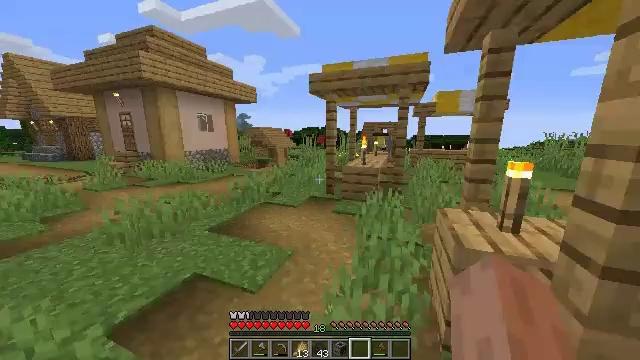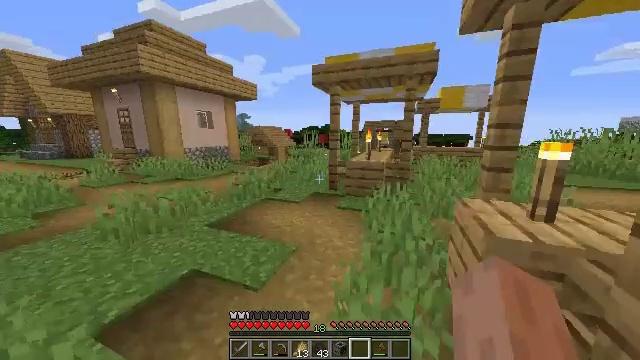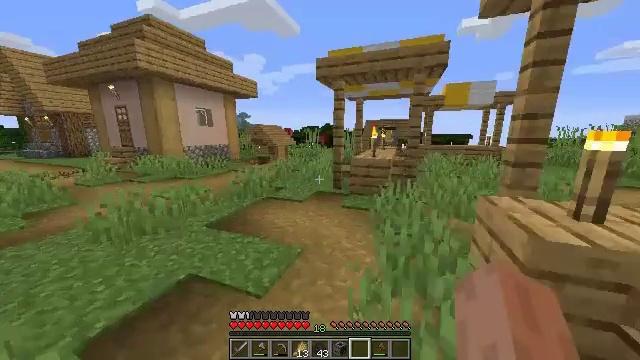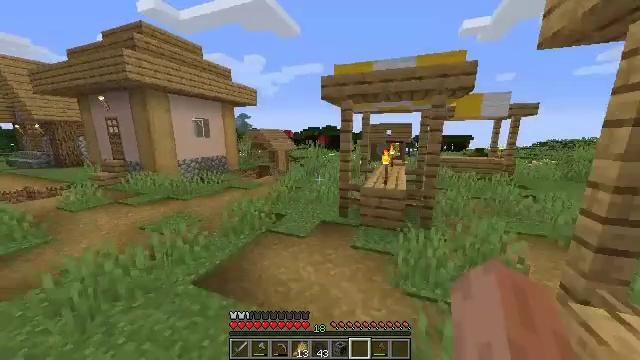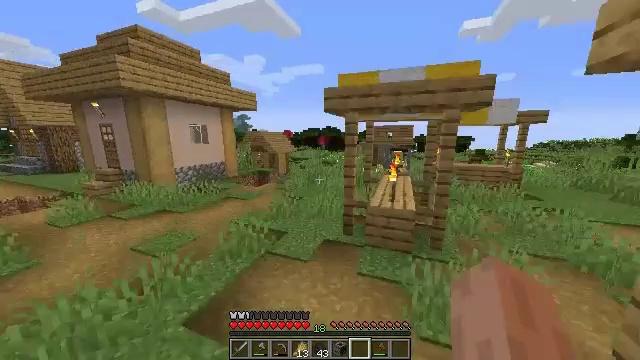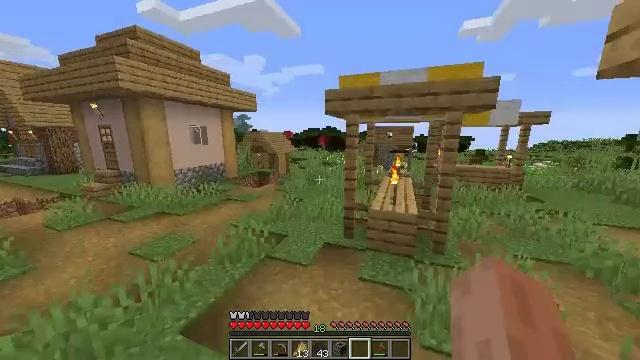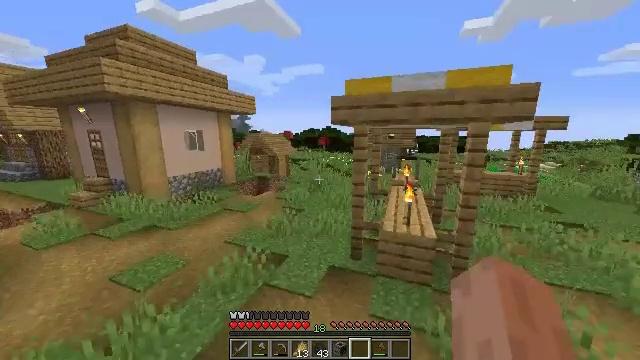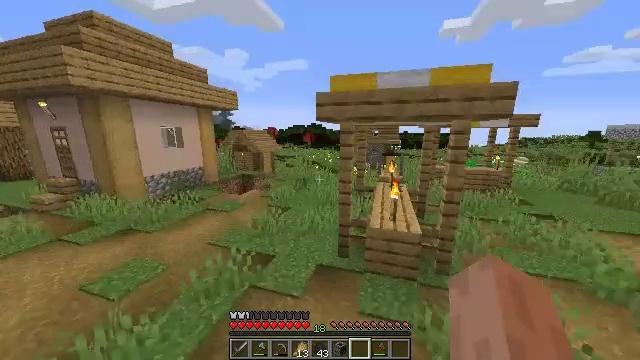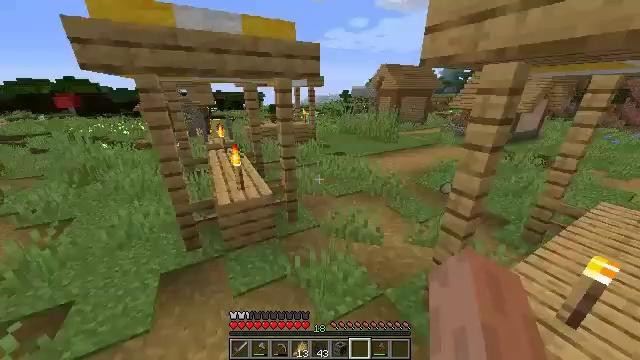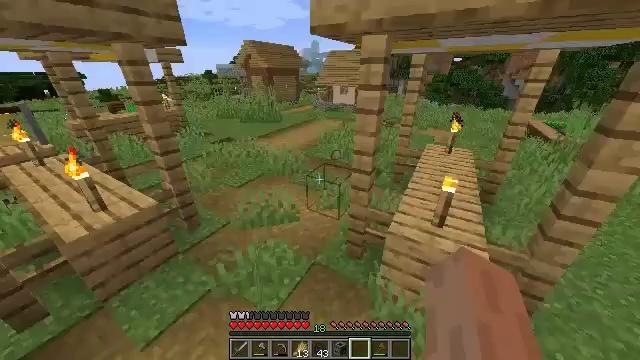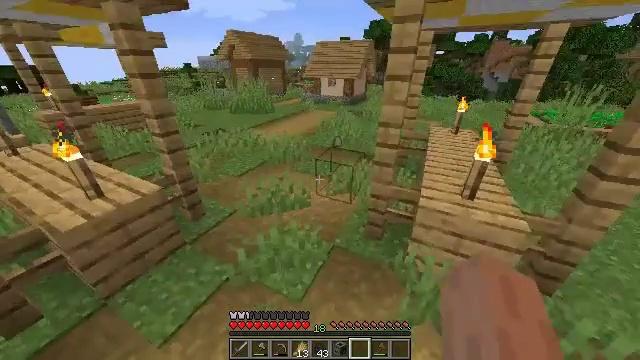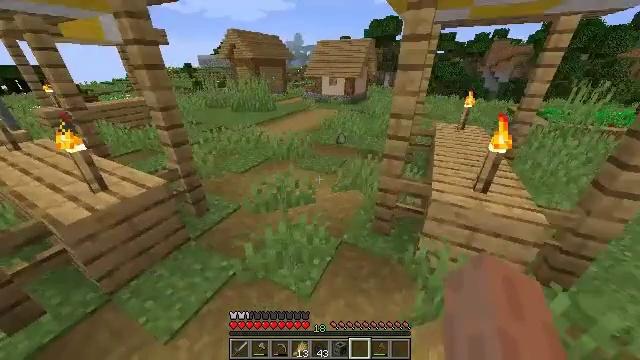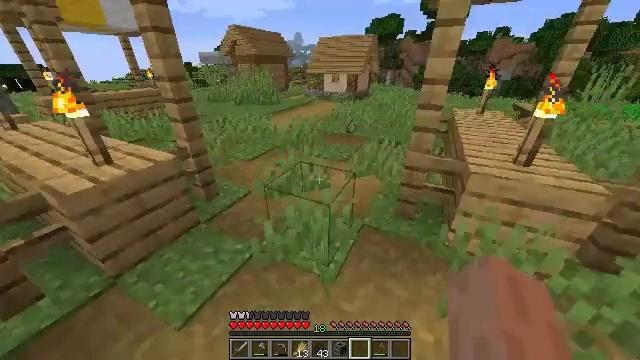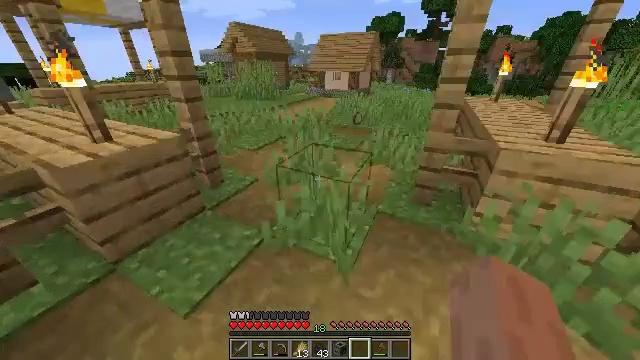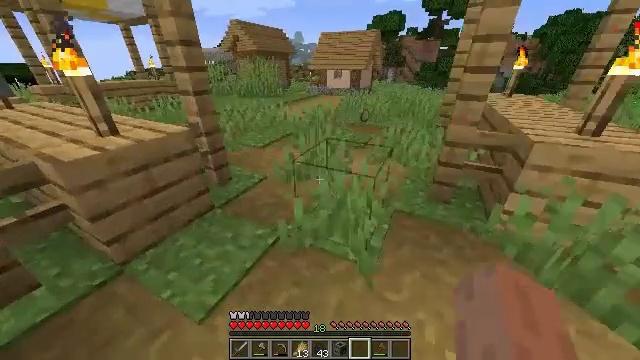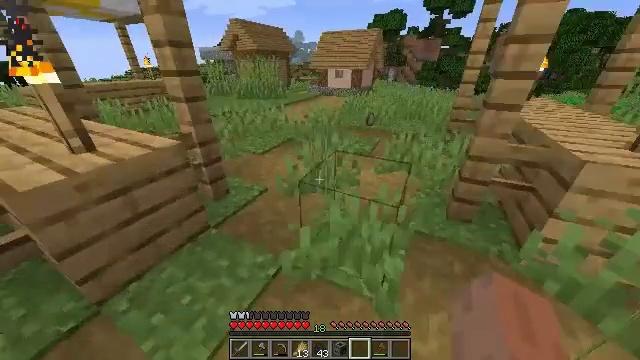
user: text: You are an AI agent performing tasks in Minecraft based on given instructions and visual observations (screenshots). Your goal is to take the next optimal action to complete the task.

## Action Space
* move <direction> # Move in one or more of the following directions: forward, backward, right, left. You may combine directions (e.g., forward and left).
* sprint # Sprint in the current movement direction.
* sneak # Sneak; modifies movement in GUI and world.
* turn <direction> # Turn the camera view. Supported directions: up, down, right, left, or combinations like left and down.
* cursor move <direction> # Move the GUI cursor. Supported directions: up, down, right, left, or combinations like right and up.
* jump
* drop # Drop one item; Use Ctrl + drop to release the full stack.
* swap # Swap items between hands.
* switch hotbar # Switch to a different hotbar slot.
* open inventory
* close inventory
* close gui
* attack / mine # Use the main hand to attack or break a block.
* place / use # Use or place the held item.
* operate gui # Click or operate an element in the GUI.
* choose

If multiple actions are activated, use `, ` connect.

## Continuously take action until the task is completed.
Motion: motion action
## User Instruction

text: Recycle the grindstone by mining it.
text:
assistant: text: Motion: move forward, jump
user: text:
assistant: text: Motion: move forward, jump
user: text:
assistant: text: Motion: move forward, jump
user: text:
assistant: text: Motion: move forward, jump
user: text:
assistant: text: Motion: move forward, jump
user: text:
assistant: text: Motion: move forward, jump
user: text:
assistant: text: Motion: move forward, turn right, jump
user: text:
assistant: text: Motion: move forward and move left, turn right and down, jump
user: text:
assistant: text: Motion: move forward and move left, turn right and down, jump
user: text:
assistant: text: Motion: move forward and move left, turn right and down, jump
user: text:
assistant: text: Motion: move forward and move right
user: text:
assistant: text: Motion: move forward and move right
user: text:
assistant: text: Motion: move forward and move right
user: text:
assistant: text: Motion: move forward and move right
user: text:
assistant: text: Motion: move forward
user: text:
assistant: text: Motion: move forward
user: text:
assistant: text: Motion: move forward
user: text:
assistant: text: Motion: move forward
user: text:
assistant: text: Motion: move forward
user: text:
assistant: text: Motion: move forward
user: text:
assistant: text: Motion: move forward
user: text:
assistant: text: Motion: move forward
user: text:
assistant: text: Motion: move forward
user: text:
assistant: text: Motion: move forward, turn left and up
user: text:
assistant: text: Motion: move forward, turn left and up
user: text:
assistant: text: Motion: move forward, turn left
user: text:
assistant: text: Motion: move forward
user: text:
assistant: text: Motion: move forward
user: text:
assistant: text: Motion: move forward
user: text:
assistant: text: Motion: move forward